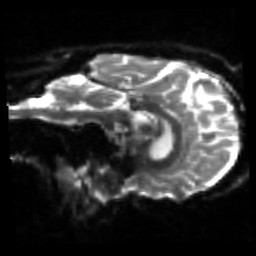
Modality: sbref
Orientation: sagittal
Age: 60
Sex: male
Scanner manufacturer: siemens
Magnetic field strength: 3 T
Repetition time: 4.71 s
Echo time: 0.0906 s